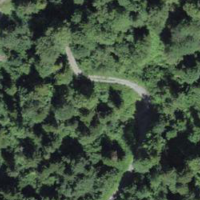
EUNIS habitat code: 43
Species observed at this site:
Corvus corone
Cyanistes caeruleus
Fringilla coelebs
Passer domesticus
Aegithalos caudatus
Buteo buteo
Turdus merula
Phylloscopus collybita
Parus major
Erithacus rubecula
Dryocopus martius
Certhia familiaris
Sitta europaea
Garrulus glandarius
Phoenicurus ochruros
Regulus regulus
Picus viridis
Corvus corax
Periparus ater